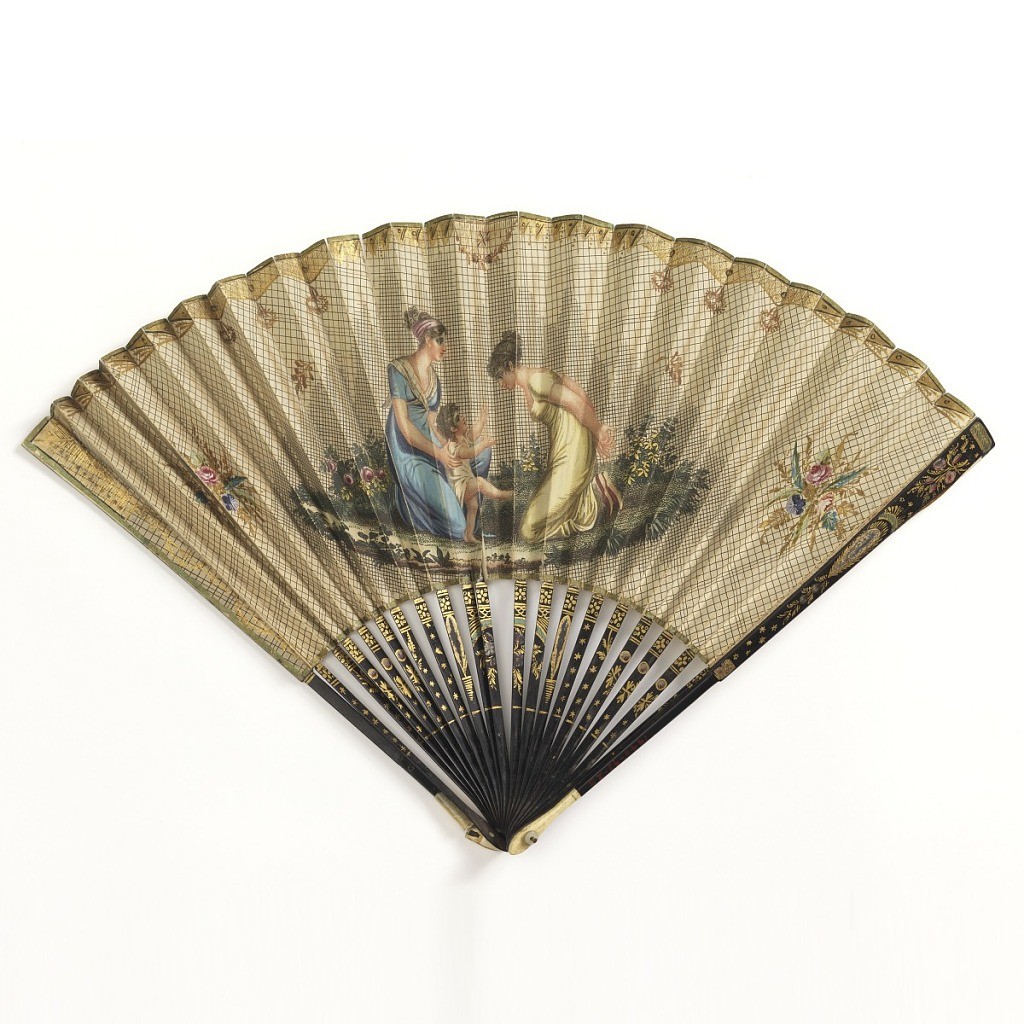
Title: Pleated fan
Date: ca. 1805
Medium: Gilded paper leaf with hand-colored engraving, painted wood sticks with ivory on guards
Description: Pleated fan. Gilded paper leaf with hand-colored engraving showing a scene with two women and an infant learning to walk. Sticks are painted wood with ivory on guards.